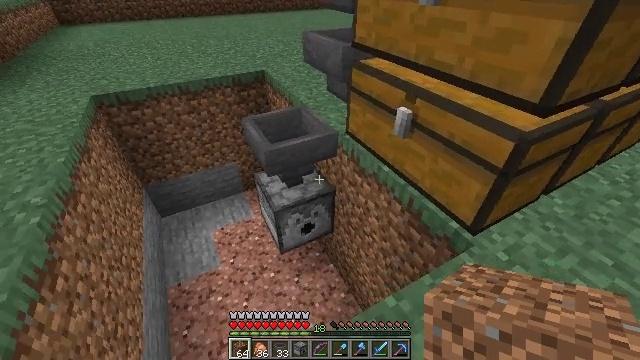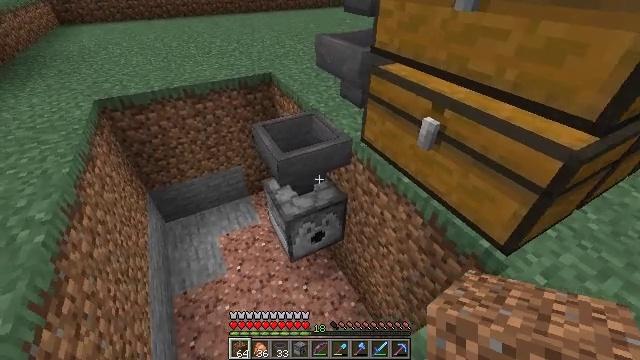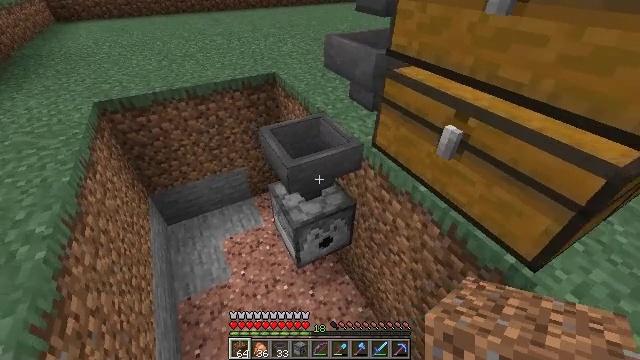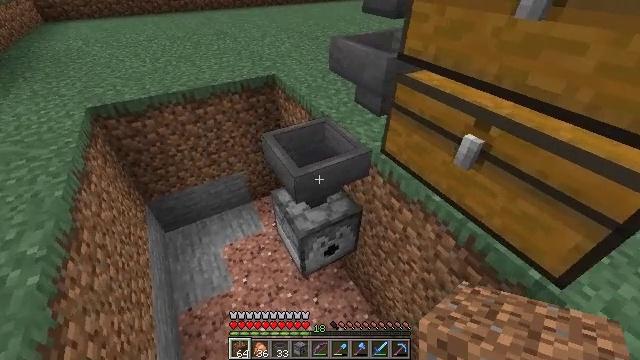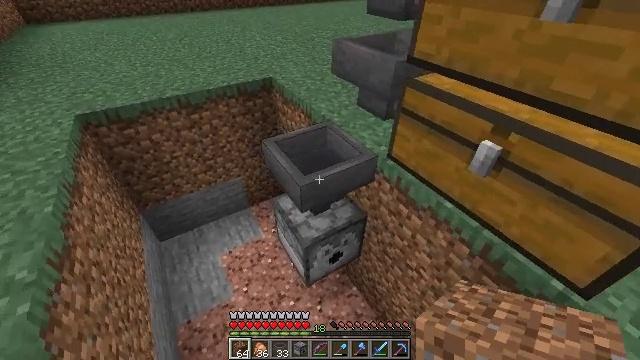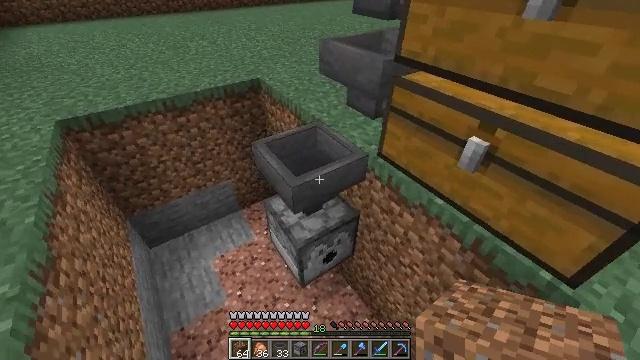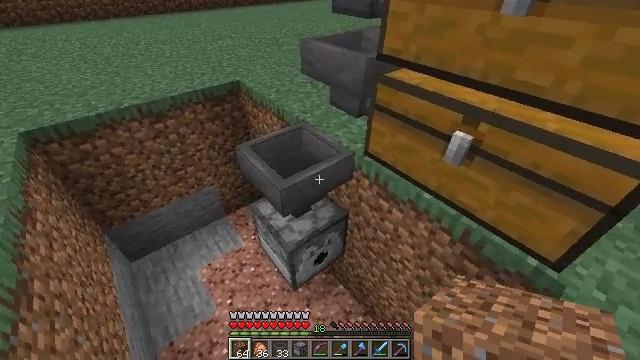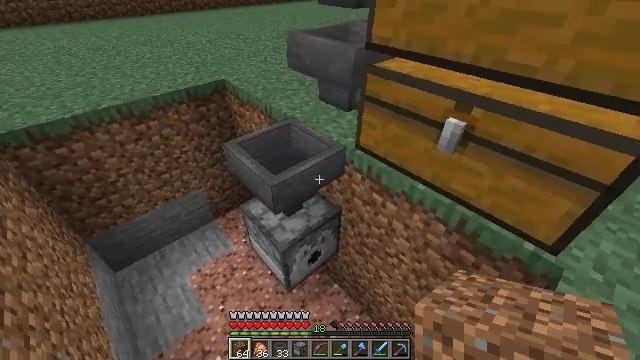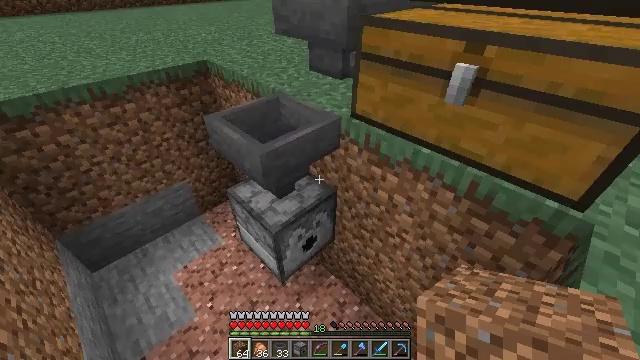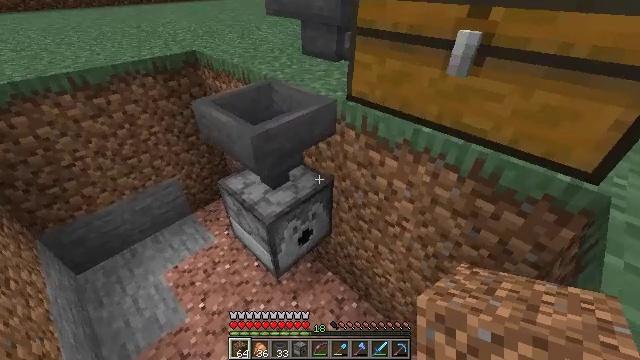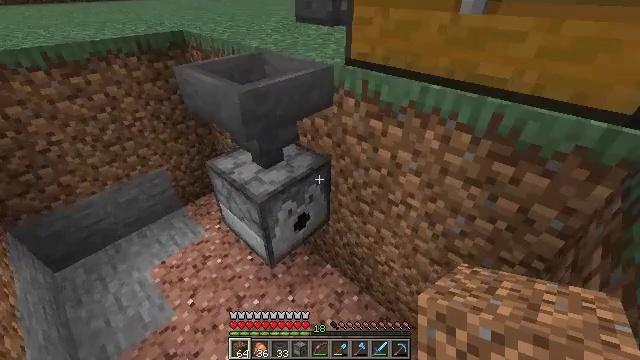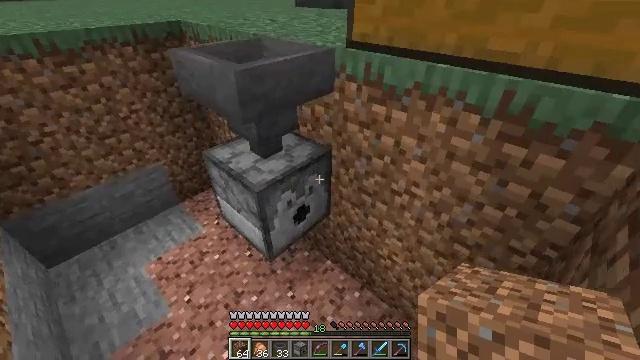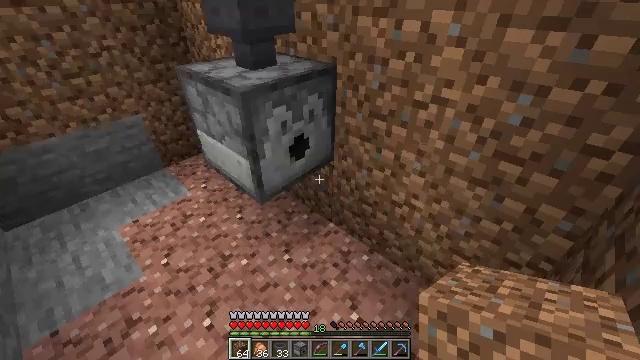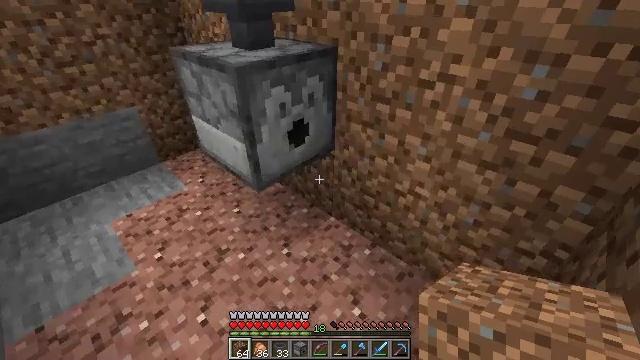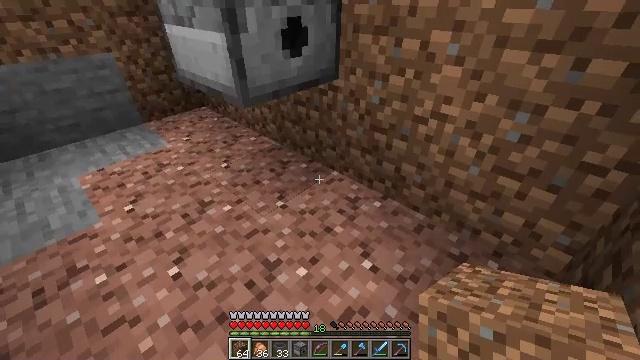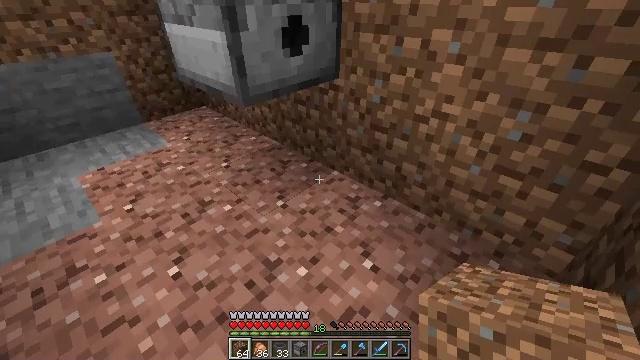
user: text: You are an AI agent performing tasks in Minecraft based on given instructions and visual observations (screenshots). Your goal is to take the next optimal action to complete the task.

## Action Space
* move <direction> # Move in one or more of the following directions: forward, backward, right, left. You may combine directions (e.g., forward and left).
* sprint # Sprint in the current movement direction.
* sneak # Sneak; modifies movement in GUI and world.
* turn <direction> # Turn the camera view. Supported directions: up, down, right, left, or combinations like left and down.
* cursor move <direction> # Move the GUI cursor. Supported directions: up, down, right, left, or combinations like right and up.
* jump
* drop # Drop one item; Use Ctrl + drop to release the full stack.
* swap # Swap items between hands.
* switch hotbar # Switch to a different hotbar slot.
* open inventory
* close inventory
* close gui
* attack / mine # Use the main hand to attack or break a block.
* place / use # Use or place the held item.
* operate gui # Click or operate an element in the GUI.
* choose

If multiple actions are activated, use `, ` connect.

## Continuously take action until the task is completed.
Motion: motion action
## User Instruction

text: Retrieve the dispenser by attacking it.
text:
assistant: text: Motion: move forward and move left
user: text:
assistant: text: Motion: move forward and move left
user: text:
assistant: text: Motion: move forward and move left, turn right
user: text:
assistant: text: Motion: turn right
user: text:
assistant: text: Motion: turn right
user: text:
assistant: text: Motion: turn right
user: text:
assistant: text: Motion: turn right
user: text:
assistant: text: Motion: turn right
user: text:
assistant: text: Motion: turn right
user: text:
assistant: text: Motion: turn right and up
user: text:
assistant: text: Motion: no_op
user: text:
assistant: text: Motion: no_op
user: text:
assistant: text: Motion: no_op
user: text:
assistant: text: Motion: no_op
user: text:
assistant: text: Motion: no_op
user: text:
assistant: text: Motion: no_op
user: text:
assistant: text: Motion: no_op
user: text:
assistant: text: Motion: no_op
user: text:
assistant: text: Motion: no_op
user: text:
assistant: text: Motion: no_op
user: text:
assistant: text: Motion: no_op
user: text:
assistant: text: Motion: no_op
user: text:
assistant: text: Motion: no_op
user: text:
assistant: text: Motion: no_op
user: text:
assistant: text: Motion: no_op
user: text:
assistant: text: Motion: no_op
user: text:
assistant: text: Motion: no_op
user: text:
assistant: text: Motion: no_op
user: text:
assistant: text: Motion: no_op
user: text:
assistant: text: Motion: no_op